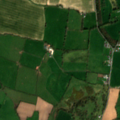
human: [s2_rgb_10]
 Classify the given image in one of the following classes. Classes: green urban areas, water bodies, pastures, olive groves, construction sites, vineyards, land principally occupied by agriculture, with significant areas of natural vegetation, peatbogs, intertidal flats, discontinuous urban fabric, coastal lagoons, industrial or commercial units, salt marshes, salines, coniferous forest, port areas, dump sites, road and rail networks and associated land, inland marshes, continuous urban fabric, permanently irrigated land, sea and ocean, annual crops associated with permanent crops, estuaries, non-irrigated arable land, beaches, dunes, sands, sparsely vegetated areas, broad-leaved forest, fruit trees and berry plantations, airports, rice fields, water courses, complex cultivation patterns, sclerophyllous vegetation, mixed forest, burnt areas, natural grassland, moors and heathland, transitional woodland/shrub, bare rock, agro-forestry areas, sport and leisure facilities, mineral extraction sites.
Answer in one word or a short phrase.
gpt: non-irrigated arable land, pastures